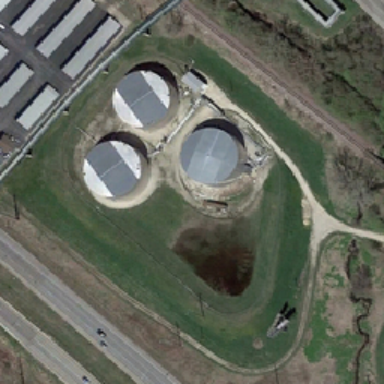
The three silvery columnar tanks occupies in a triangular area surrounded by grassland .